Aerial crown-view tile of a tropical tree (Barro Colorado Island, Panama), acquired 20250915:
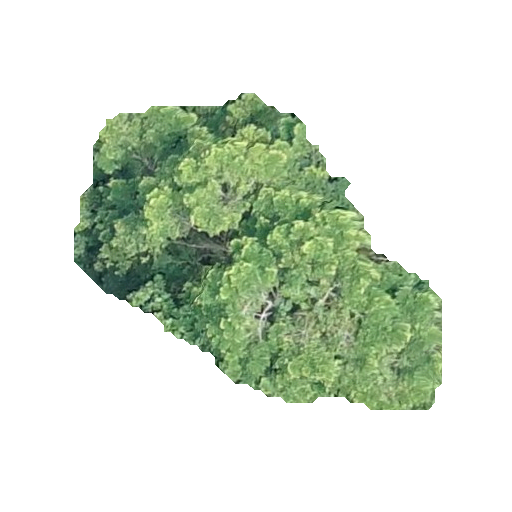
Species: Terminalia amazonia
GBIF accepted scientific name: Terminalia amazonica
Crown area: 108.28 m²